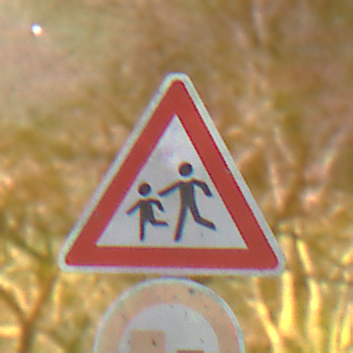
Verkehrszeichen: KinderRechts
Zusatzzeichen unten: UeberholverbotKraftfahrzeuge
Umgebung: Outdoor, Suburban
Tageszeit: Night
Wetter: Clear
Licht: Artificial
Jahreszeit: NotSpecified
Kontrast: HighContrast